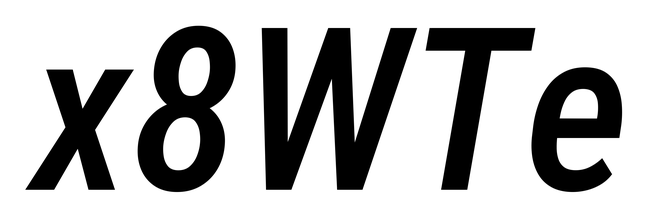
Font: Roboto-Italic_Condensed_Medium_Italic